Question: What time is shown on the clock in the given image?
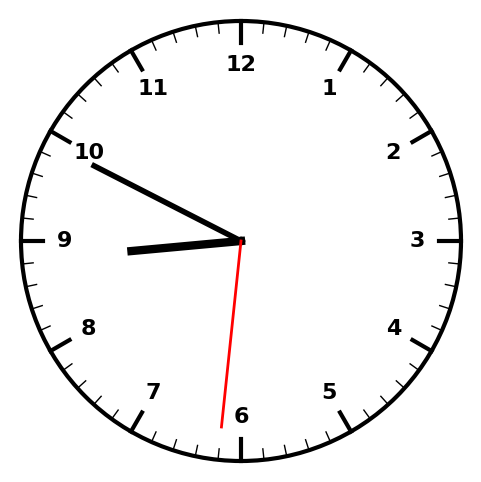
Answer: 08:49:31